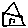
Label: house